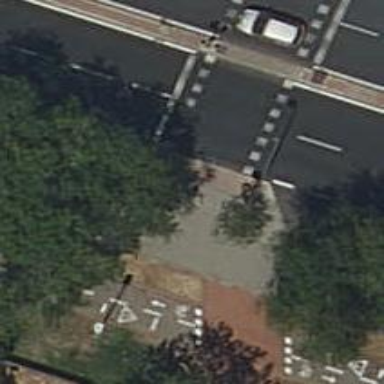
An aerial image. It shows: Zebra crossing on footway.